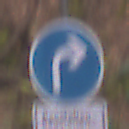
Verkehrszeichen: VorgeschriebeneFahrtrichtungRechts
Zusatzzeichen unten: SonstigeFahrzeugePersonengruppenFrei1
Umgebung: Outdoor, Nature
Tageszeit: Midday
Wetter: Overcast
Licht: Natural
Jahreszeit: Autumn
Kontrast: LowContrast